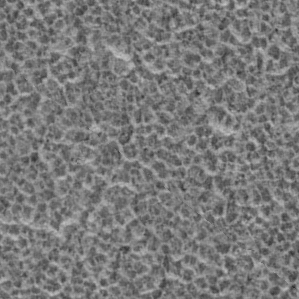
Label: frost